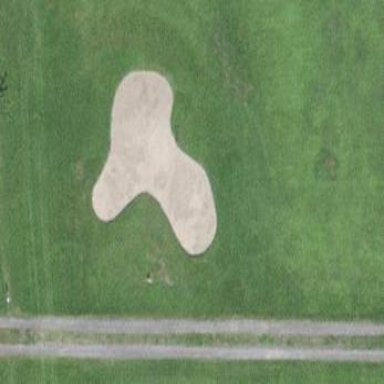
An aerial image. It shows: Golf bunker filled with natural sand.